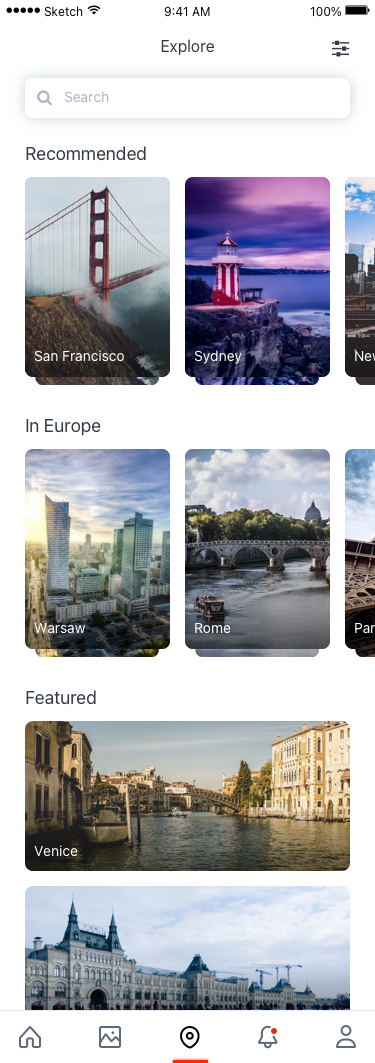
Text in this UI design:
Explore
Search
Recommended
San Francisco
Sydney
New York
In Europe
Warsaw
Paris
Rome
Featured
Venice
Moscow